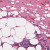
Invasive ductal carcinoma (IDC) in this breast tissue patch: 1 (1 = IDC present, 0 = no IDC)